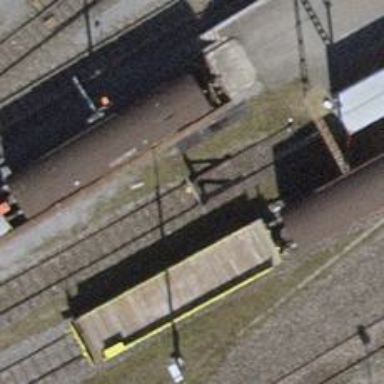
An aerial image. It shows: Railway buffer stop.